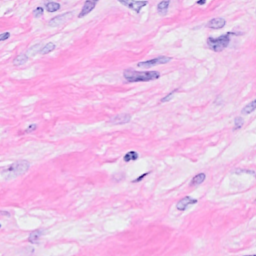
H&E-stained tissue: Breast